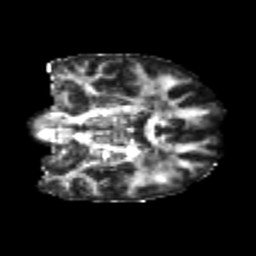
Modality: FA
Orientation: coronal
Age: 22
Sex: female
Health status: healthy
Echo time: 0.074 s